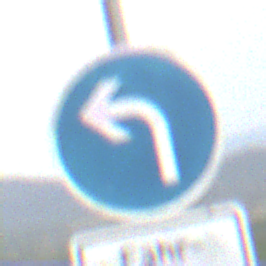
Verkehrszeichen: VorgeschriebeneFahrtrichtungLinks
Zusatzzeichen unten: SonstigeFahrzeugePersonengruppenFrei4
Umgebung: Outdoor, Nature
Tageszeit: Midday
Wetter: PartlyCloudy
Licht: Natural
Jahreszeit: NotSpecified
Kontrast: LowContrast